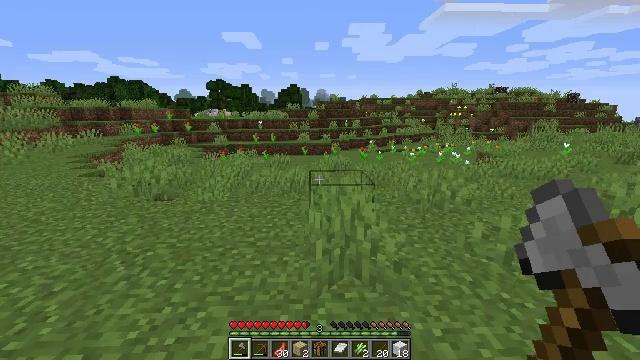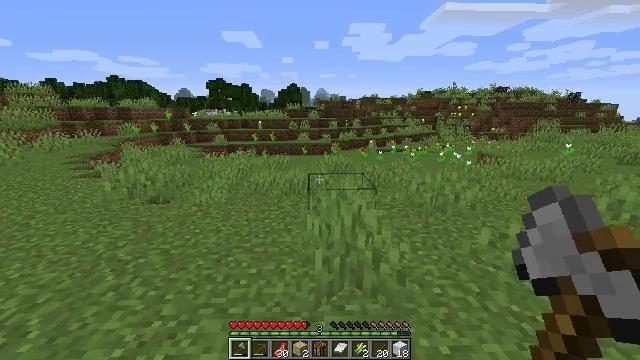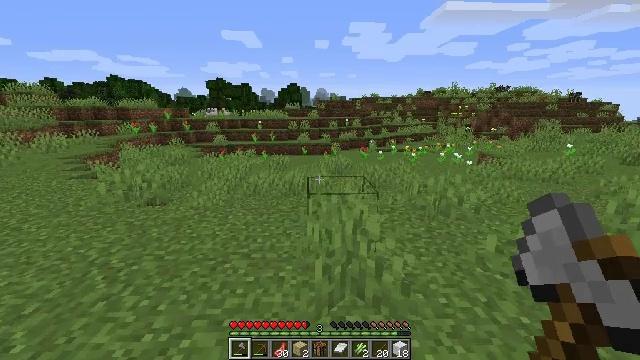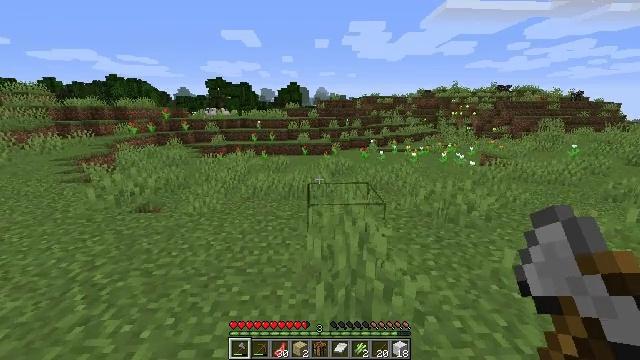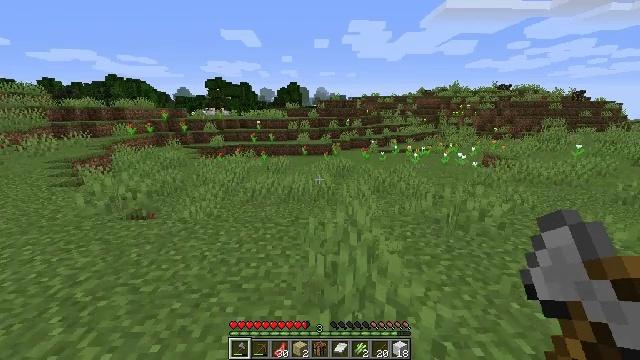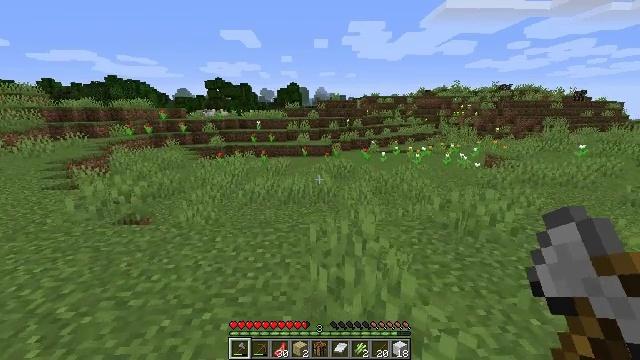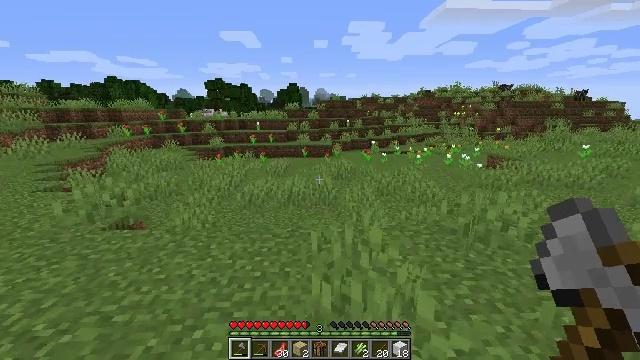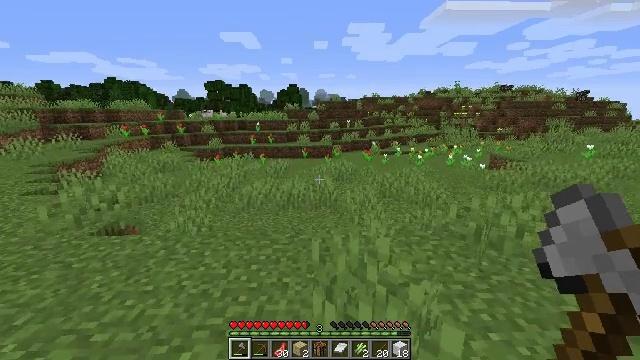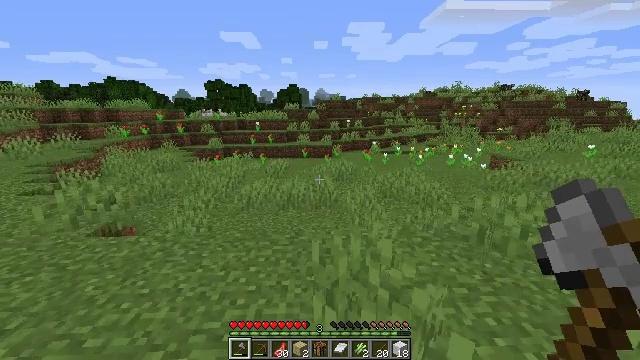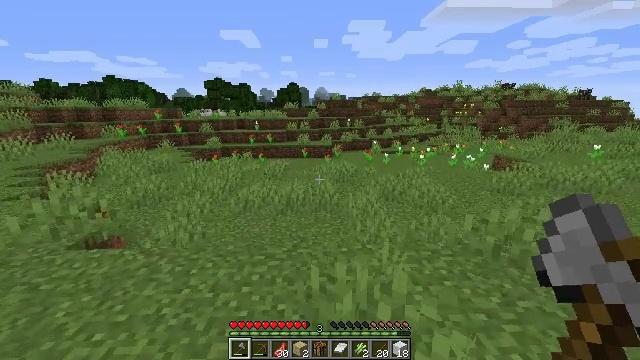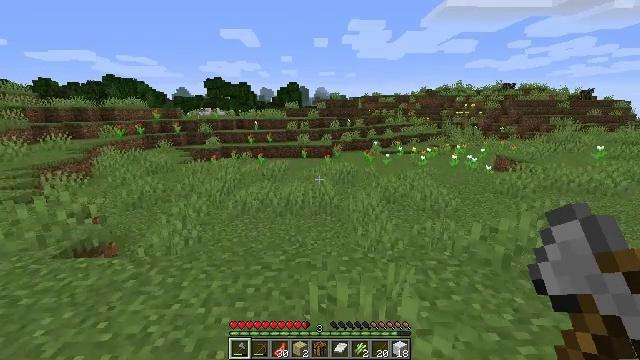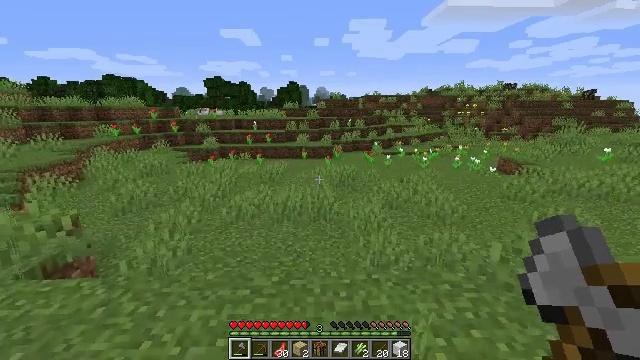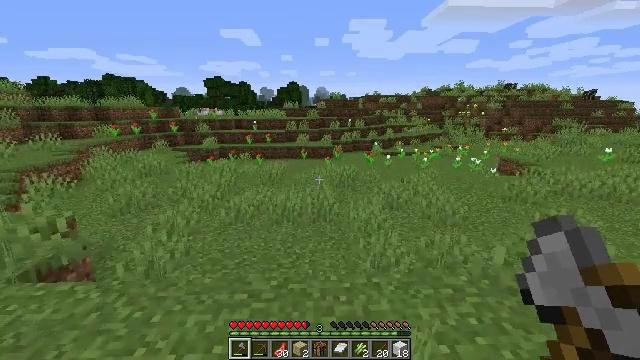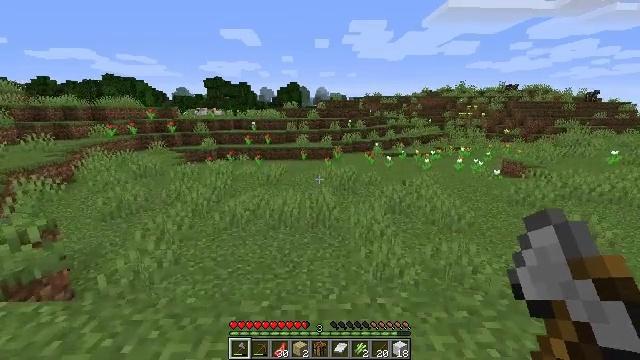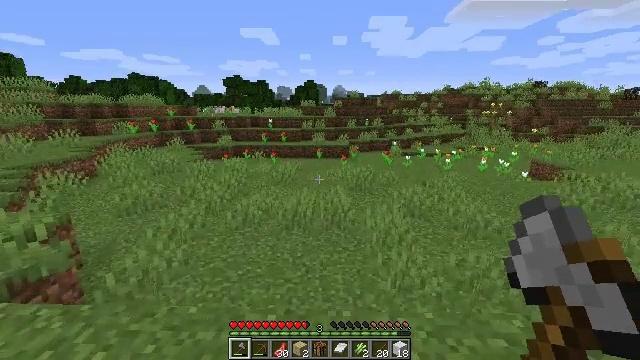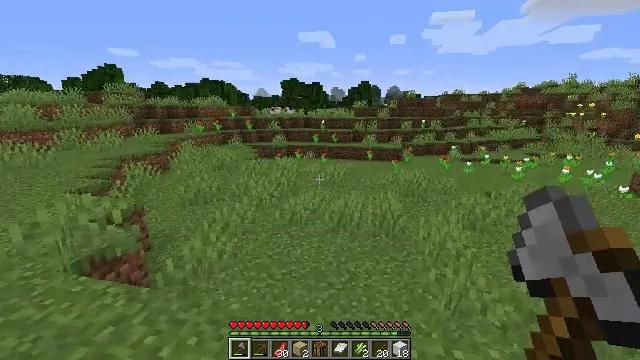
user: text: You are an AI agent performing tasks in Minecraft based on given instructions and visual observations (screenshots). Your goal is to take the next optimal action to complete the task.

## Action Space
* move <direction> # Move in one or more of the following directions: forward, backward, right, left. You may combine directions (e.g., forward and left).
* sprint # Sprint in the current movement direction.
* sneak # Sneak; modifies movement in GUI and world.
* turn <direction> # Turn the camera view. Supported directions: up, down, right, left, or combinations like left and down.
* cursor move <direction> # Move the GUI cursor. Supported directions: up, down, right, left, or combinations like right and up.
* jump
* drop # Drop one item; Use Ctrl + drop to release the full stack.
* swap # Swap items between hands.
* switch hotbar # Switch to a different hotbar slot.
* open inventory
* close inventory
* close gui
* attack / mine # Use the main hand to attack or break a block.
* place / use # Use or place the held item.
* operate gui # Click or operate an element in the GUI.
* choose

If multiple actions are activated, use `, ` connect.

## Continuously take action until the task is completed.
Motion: motion action
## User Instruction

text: Attack the red tulip to obtain it.
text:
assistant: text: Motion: move forward
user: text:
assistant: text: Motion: move forward
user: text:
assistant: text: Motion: move forward
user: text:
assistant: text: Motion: move forward
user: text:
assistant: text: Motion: move forward
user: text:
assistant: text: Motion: move forward
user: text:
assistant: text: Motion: move forward
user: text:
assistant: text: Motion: move forward
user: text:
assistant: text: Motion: move forward
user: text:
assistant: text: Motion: move forward
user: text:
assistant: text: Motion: move forward
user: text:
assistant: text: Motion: move forward
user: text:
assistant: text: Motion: move forward
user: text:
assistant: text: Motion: move forward, turn left
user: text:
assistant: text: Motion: move forward, turn left
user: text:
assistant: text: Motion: move forward, turn left
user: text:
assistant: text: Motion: no_op
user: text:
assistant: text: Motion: move forward
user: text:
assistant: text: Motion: move forward
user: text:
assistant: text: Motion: move forward
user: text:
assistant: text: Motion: no_op
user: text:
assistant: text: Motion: move forward
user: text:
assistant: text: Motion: move forward
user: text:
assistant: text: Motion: move forward
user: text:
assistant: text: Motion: move forward
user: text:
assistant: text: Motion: move forward
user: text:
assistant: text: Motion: move forward
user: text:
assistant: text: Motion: move forward
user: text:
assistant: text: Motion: move forward
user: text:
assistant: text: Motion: move forward